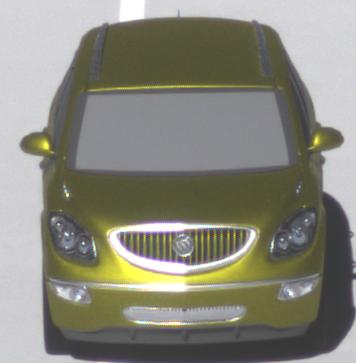
Make: Buick
Model: Enclave
Detailed model: GMT967
Model produced from: 2007
Model produced until: 2017
Doors: 5
Color: yellow
Road condition: dry road
Daytime: morning or afternoon
Contrast: high contrast